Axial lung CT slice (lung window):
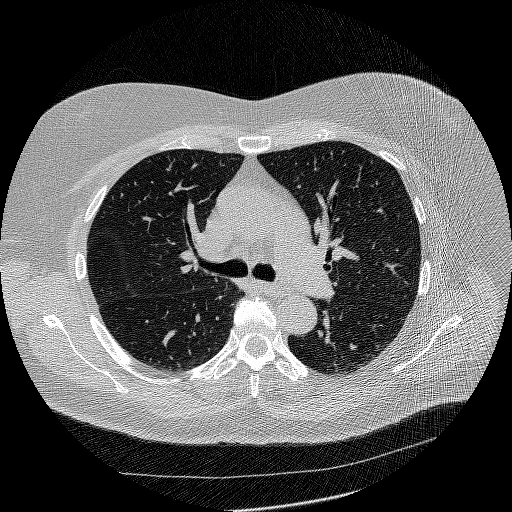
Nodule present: no